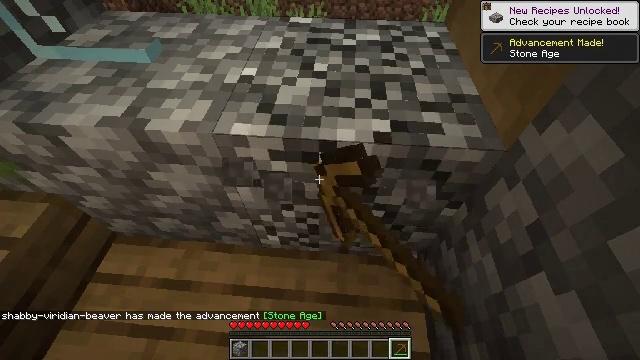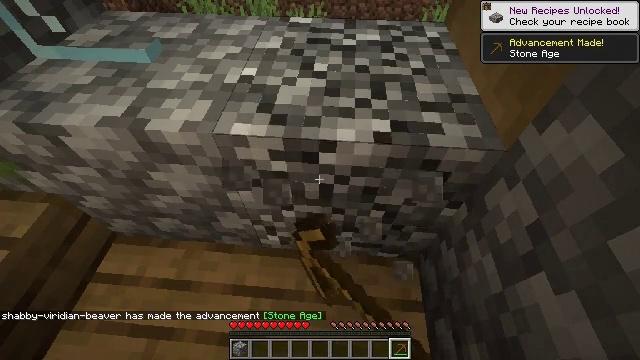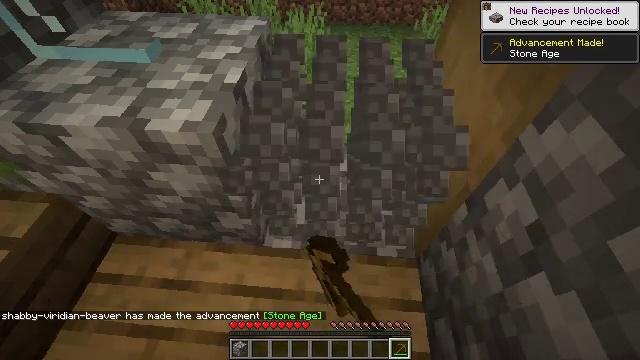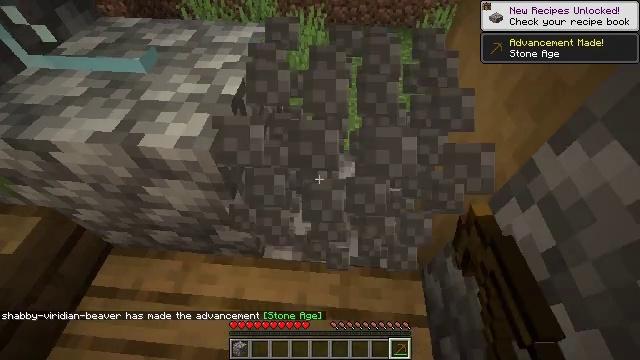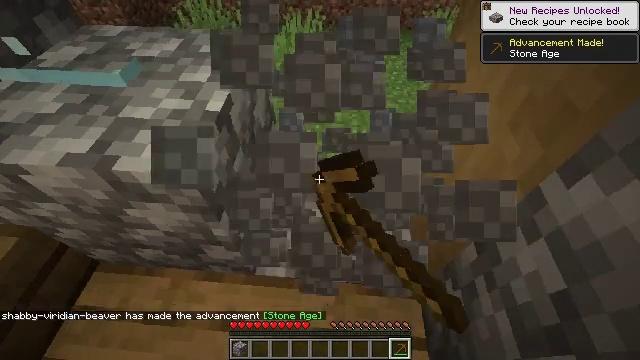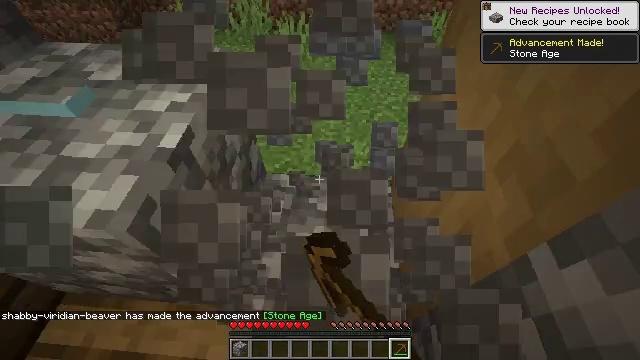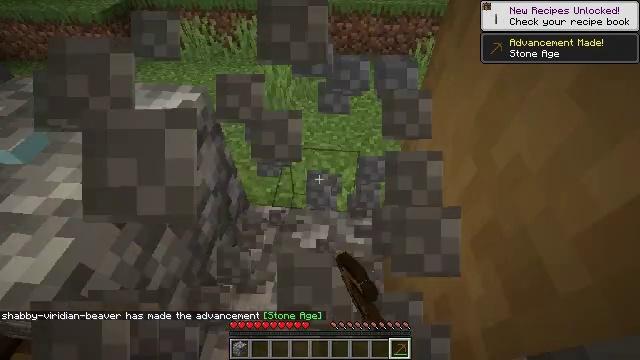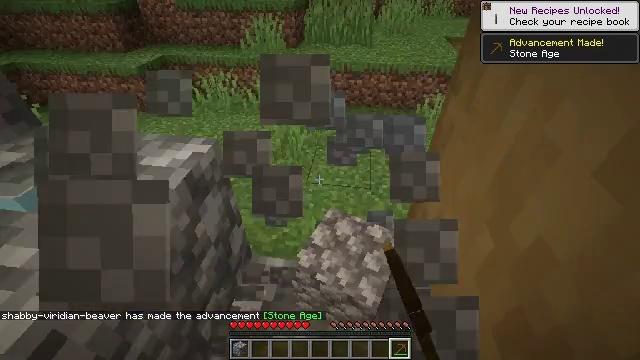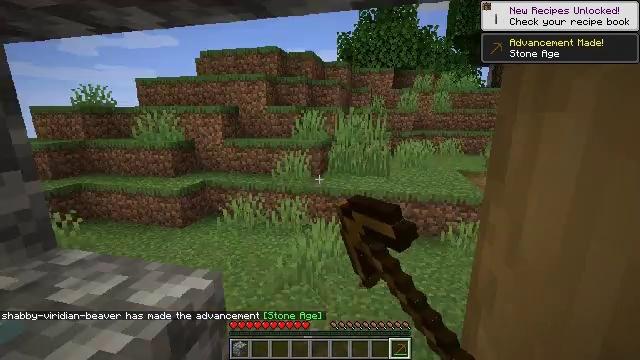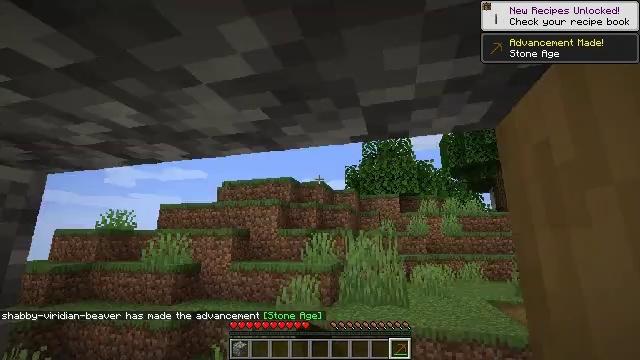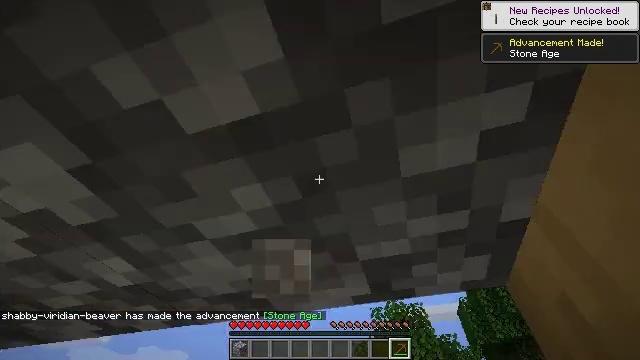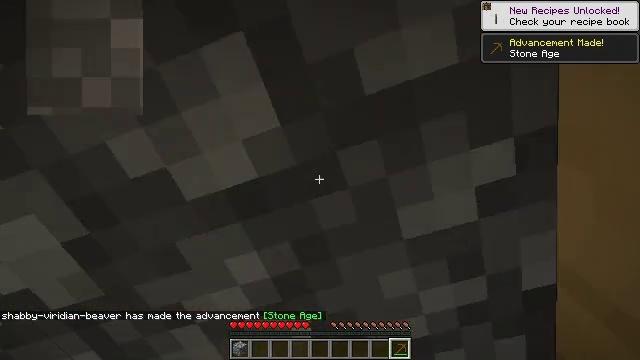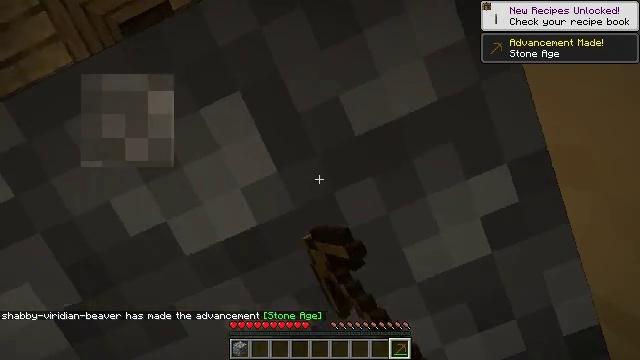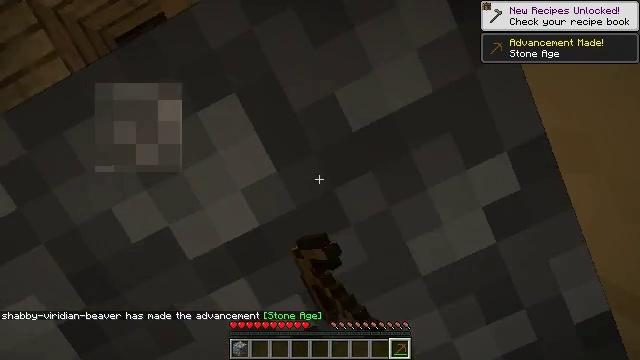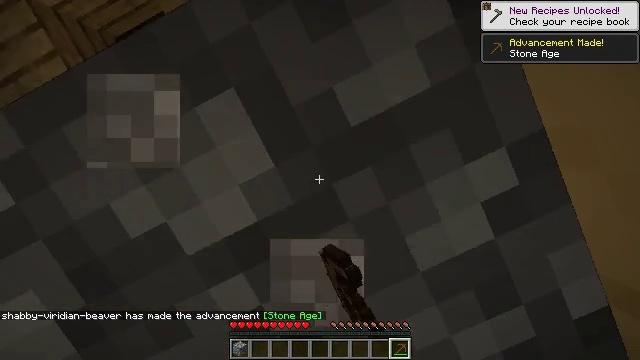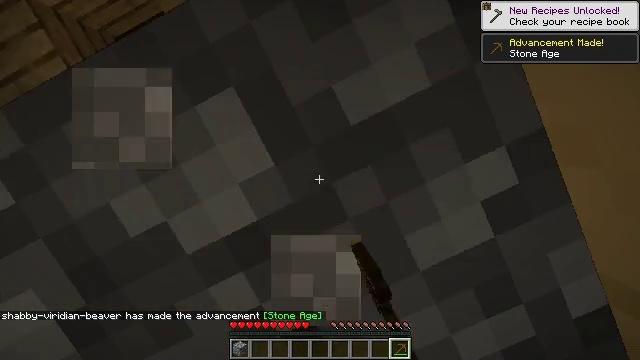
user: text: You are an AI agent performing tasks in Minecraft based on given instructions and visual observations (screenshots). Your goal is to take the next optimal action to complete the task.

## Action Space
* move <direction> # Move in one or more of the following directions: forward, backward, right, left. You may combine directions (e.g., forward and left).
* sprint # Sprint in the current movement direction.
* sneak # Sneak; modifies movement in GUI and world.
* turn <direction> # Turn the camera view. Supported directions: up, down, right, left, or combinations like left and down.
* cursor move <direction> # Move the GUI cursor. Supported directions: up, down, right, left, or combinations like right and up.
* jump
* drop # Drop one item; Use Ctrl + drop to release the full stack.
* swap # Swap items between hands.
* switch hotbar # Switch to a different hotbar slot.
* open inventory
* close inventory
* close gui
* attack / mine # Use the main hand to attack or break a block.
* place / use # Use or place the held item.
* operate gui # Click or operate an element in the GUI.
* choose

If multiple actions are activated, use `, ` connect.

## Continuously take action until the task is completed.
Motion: motion action
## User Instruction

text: Mine cobblestone underground.
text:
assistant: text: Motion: attack / mine
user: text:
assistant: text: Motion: attack / mine
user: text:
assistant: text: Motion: move forward, attack / mine
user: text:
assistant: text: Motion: move forward and move right, attack / mine
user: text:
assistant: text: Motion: move forward and move right, attack / mine
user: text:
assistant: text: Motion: move forward and move right, turn up, attack / mine
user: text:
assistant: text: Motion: move forward and move right, turn left and up, attack / mine
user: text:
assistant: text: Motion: turn left and up, attack / mine
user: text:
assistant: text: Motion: turn left and up, attack / mine
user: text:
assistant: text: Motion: turn up, attack / mine
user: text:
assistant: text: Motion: turn left and up, attack / mine
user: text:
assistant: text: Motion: turn left and up, attack / mine
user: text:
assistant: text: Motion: turn left, attack / mine
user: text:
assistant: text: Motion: attack / mine
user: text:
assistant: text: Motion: attack / mine
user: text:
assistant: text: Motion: attack / mine
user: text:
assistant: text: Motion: attack / mine
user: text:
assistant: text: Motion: attack / mine
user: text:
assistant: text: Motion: attack / mine
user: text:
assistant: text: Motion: attack / mine
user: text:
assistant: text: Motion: attack / mine
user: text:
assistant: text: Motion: attack / mine
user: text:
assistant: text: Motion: attack / mine
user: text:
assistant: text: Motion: attack / mine
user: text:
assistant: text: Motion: attack / mine
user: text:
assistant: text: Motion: attack / mine
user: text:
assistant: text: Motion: turn up, attack / mine
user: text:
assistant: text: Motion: attack / mine
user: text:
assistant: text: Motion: attack / mine
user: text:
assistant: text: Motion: attack / mine